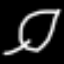
Label: leaf